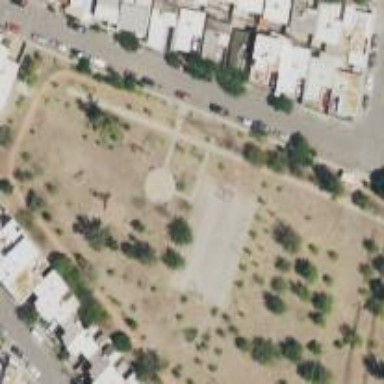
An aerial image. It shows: Park.